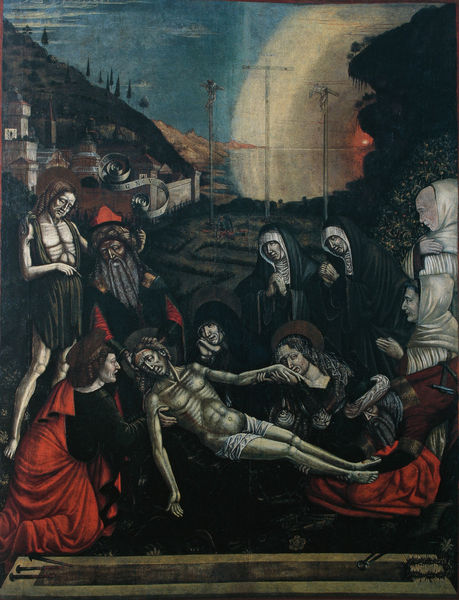
Titel: Beweinung Christi mit dem Hl. Johannes dem Täufer und zwei Karmeliter-Mönchen
Künstler: Lombardischer Maler
Standort: Bocenago
Institution: Sta. Margherita
Schlagwörter: berg, blau, dunkel, felsen, feuer, gemälde, gruppe, hand, himmel, körper, mann, nackt, umhang, weiß, wolken, bäume, frauen, grün, landschaft, menschen, stadt, frau, grau, hell, hintergrund, licht, männer, schwarz, haus, rot, tuch, expressionismus, alt, bart, gesichter, arme, band, blass, falten, johannes, leiche, mensch, stehen, stein, tod, tot, trauer, öl, häuser, hügel, natur, kirche, sonne, gewand, stoff, tücher, gewänder, mutter, pflanzen, gotik, krone, renaissance, schrift, kuss, liebe, liegen, italien, berge, mauer, schlucht, kopftuch, metall, nägel, mond, alter, lendentuch, burg, glaube, kreuz, religion, türme, strahlen, leblos, rippen, weinen, knien, beten, gebet, schoss, karfreitag, heiligenschein, beerdigung, kreuze, sarg, eiß, nimbus, christus, grab, jesus, jesus christus, kreuzabnahme, kreuzigung, leichnam, ostern, totenbett, leiden, mittelalter, bleich, gelegt, umhänge, heilige, jünger, heilig, maria, magdalena, beweinung, jerusalem, maria magdalena, mutter gottes, ohnmacht, dornenkrone, grablegung, handkuss, auferstehung, tränen, marien, christi, josef, telefonmast, kruez, titulus, gekreuzigte, stifter, zedern, golgotha, nikodemus, nonnen, apostel, oberitalien, passion, kapuzen, golgatha, ölberg, kalvarienberg, freu, krueze, beweinen, grablegung christi, grauw, chritus, roy, jesus chrstus, mari, sonnenverdunklung, verdunklung, jeseus, schmwerz, jersualem, nikolaus von nico, lendentuc